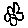
Label: flower